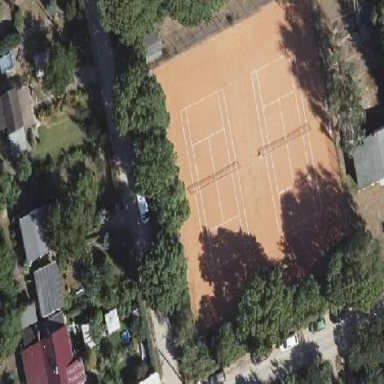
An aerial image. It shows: Clay tennis court on pitch.